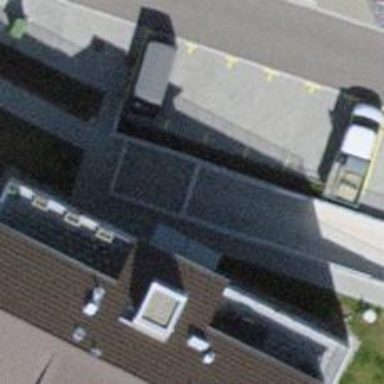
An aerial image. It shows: Parking entrance.